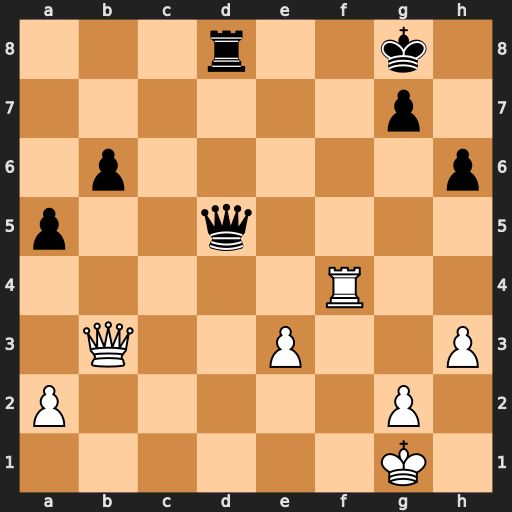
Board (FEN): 3r2k1/6p1/1p5p/p2q4/5R2/1Q2P2P/P5P1/6K1
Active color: w
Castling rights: -
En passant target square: -
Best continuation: Rd4 Qxb3 Rxd8+ Kf7 axb3